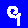
Digit: 9